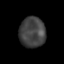
Tissue: lung
Cell type: Others
Senescence score: 0.2383
Nuclear area (px): 777
Mean DAPI intensity: 66.165